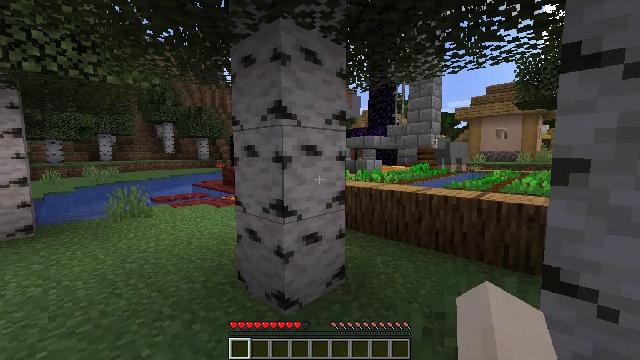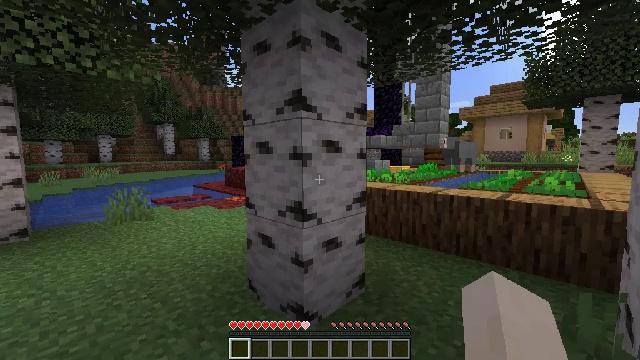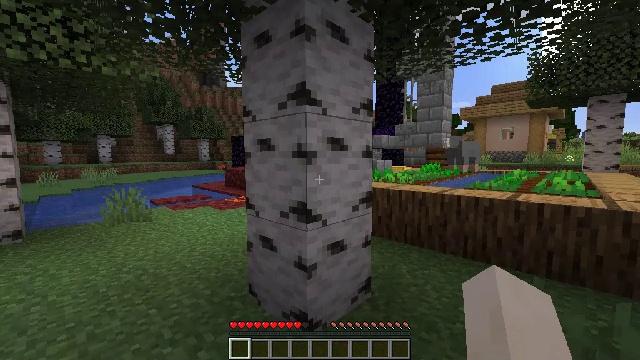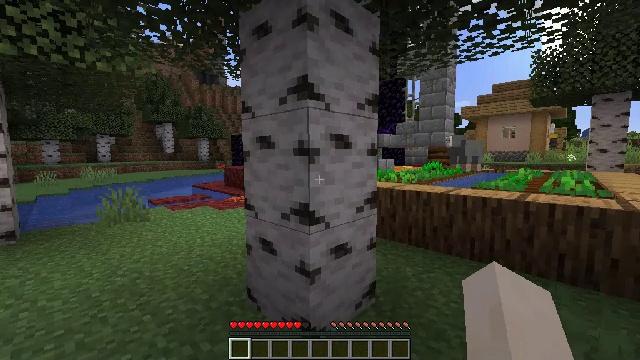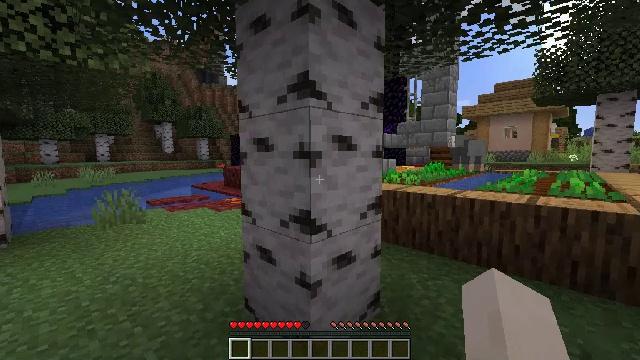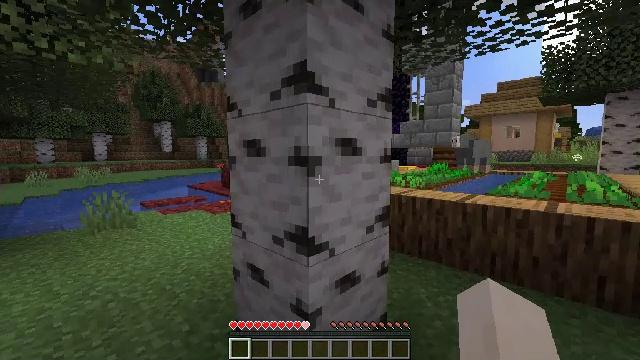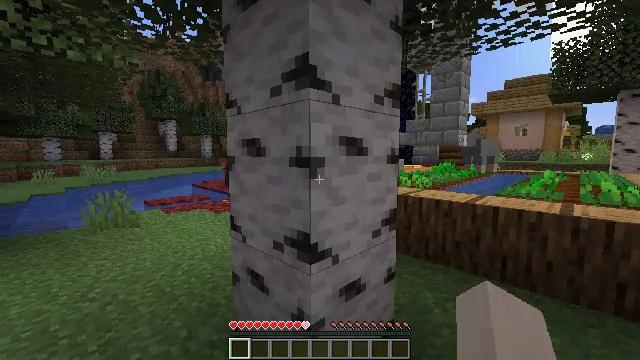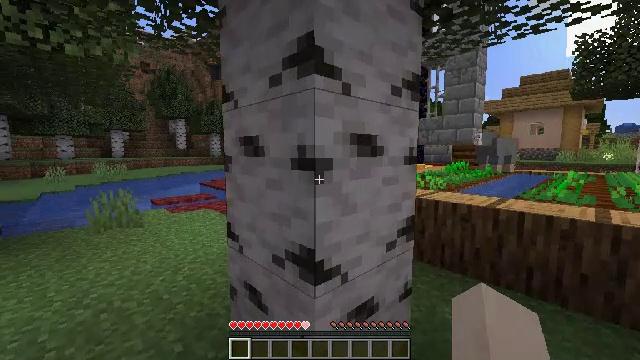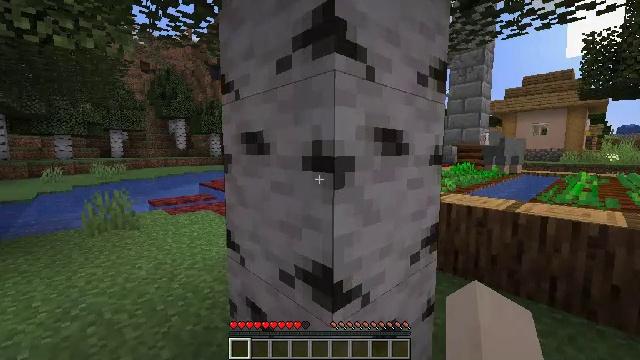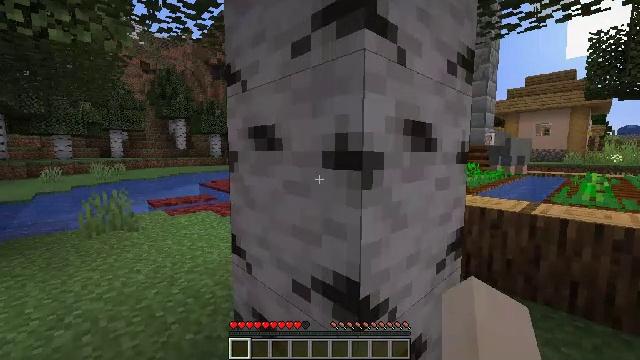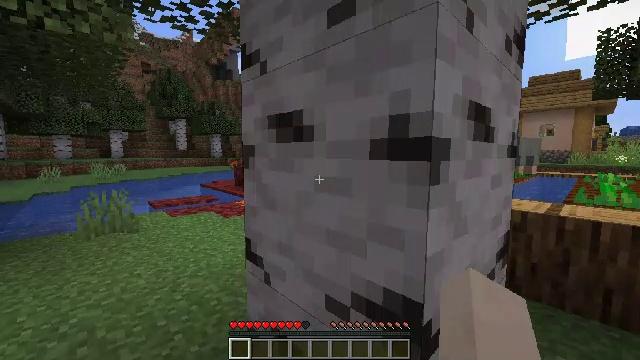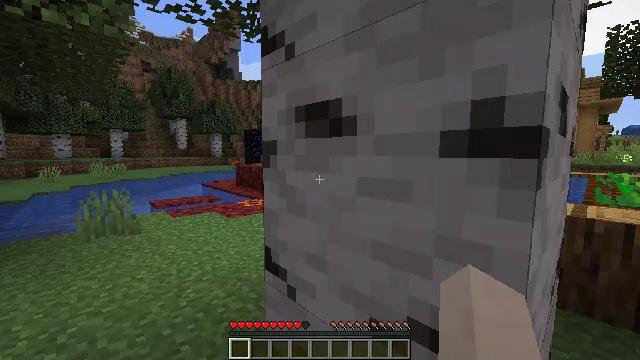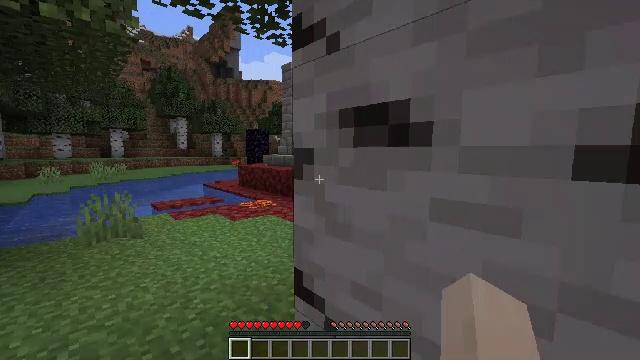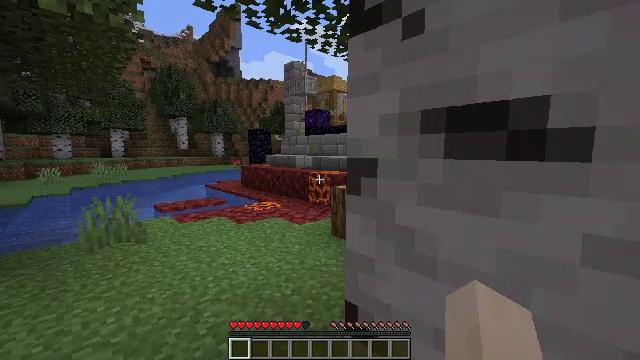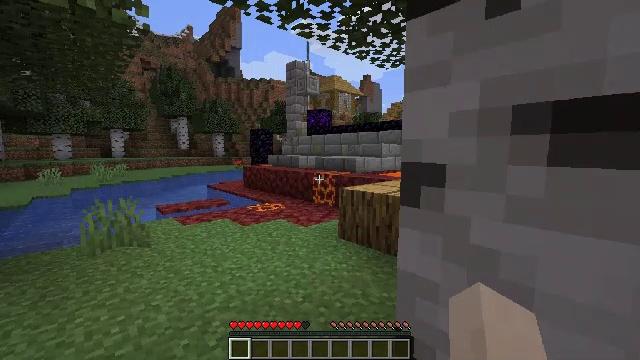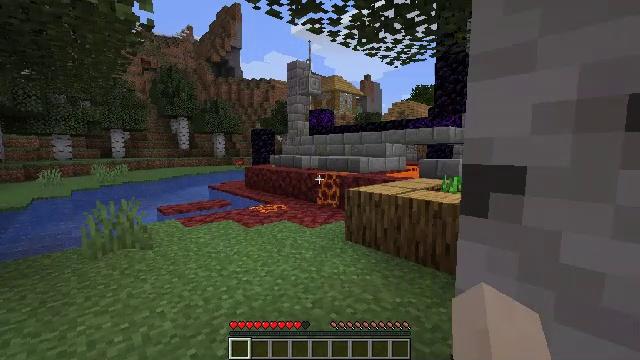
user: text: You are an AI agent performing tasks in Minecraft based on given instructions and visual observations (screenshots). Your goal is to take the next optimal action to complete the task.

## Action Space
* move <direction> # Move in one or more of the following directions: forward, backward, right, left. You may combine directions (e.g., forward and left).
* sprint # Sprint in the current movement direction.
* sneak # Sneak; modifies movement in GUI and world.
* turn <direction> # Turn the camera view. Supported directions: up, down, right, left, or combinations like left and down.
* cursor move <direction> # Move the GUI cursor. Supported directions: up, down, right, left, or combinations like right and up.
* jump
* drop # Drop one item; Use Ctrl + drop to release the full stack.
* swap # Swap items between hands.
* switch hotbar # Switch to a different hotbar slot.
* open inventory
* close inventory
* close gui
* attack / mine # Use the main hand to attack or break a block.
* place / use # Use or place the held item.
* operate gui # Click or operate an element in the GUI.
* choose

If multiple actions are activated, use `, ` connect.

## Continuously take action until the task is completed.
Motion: motion action
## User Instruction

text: Kill mobs.
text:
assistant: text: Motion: move forward
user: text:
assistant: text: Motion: move forward
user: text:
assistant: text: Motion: move forward
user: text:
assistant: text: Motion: move forward
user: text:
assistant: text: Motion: move forward
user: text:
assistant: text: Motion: move forward
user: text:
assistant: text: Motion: move forward and move left, turn left
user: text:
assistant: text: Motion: move forward and move left
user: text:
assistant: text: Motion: move forward and move left
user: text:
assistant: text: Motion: move forward and move left
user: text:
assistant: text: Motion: move forward and move left
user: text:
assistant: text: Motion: move forward and move left
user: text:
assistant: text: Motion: move forward and move left
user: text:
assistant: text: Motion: move forward and move left
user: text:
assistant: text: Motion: move forward and move left
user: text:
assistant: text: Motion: move forward and move left
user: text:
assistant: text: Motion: move forward and move left
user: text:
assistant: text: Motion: move forward and move left
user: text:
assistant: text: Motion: move forward
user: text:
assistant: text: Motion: move forward
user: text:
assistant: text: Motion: move forward, turn down
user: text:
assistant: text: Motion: move forward, turn down
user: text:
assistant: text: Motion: move forward, turn down
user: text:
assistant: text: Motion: move forward, turn down
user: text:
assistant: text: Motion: move forward
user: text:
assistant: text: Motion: move forward, turn down
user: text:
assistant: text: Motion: move forward, turn down
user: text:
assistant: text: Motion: move forward, turn down
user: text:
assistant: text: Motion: move forward, turn down
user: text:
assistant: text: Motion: move forward, attack / mine